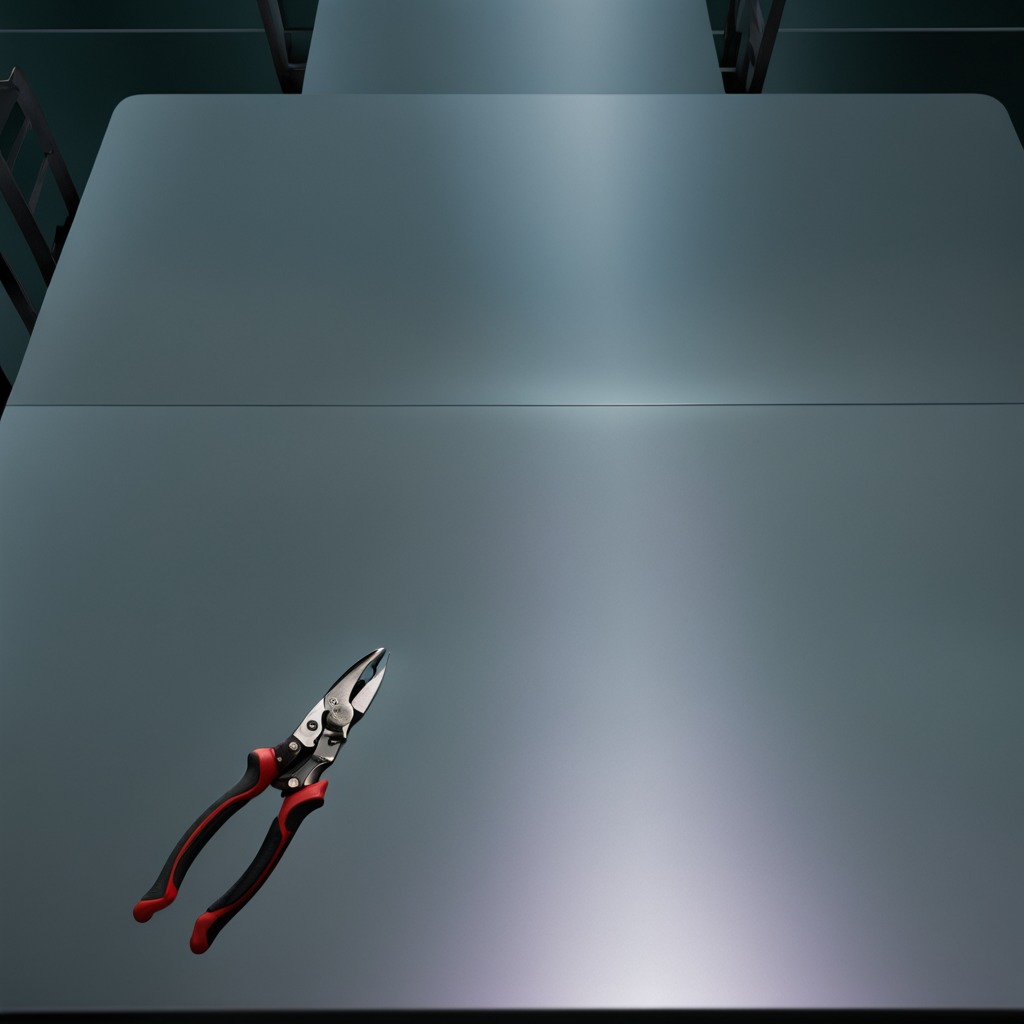
A plier is lying on a clean empty table in a railway signal maintenance room lit by harsh overhead fluorescents photorealistic surface textures crisp shadows high dynamic range